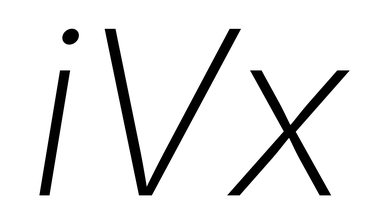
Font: Inter-Italic_ExtraLight_Italic